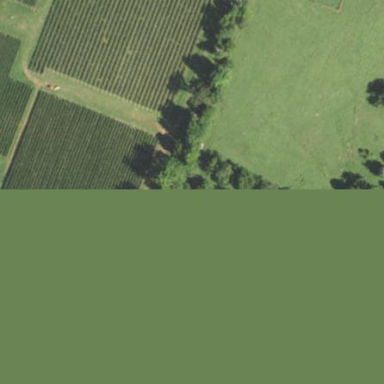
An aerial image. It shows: Vineyard with grape crops.